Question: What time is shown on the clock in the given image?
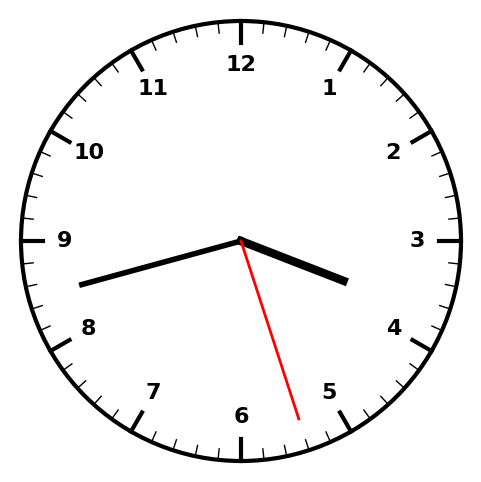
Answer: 03:42:27